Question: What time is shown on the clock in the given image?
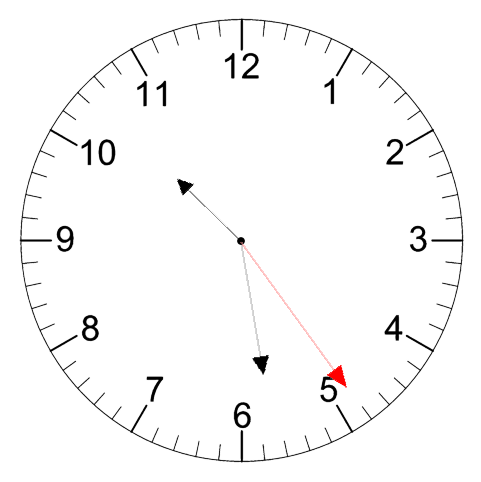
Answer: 10:28:24